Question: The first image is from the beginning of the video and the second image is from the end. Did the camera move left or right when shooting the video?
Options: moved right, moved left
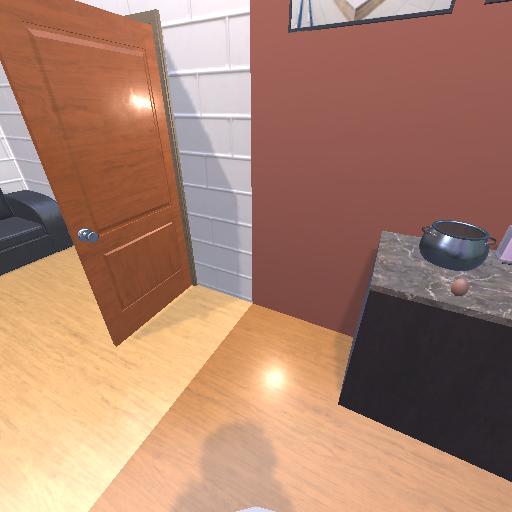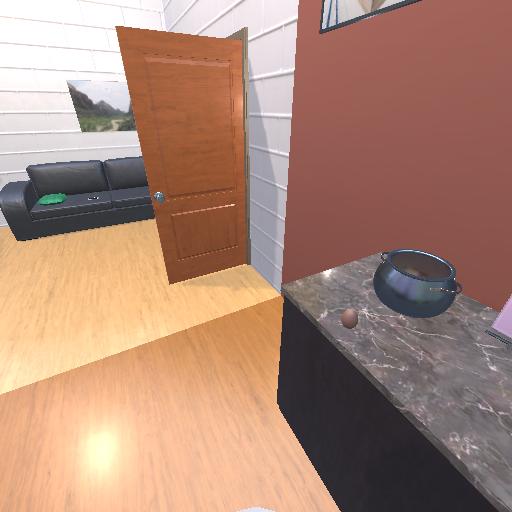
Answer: moved right